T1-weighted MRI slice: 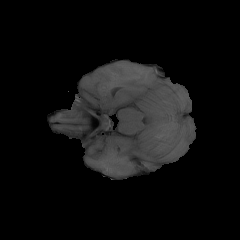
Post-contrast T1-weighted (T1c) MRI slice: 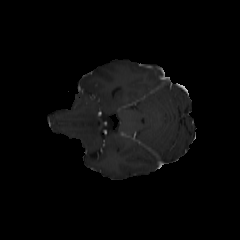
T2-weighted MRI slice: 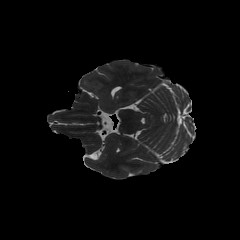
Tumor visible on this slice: no